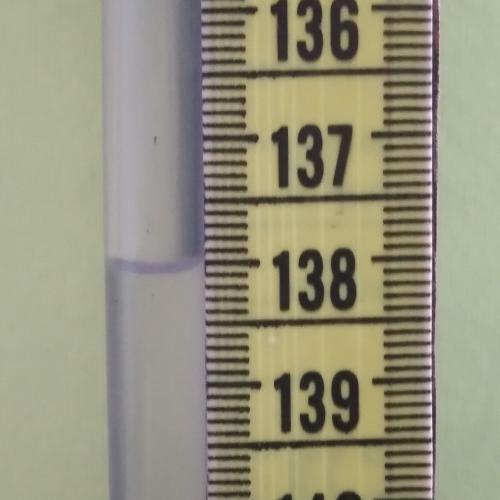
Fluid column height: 138.0 cm